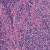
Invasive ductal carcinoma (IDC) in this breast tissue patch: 1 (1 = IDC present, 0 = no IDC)